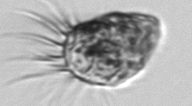
Label: Strombidium_morphotype1